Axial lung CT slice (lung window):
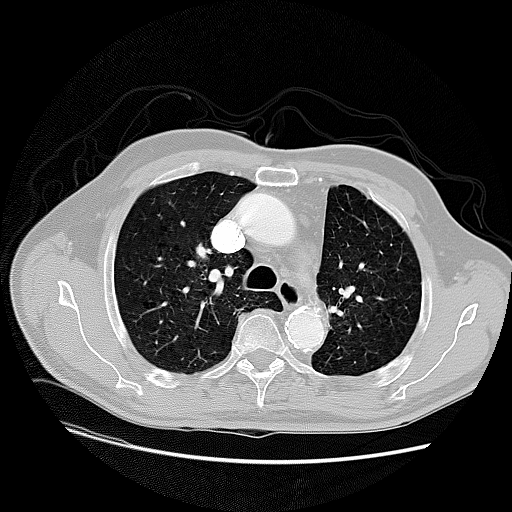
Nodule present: no